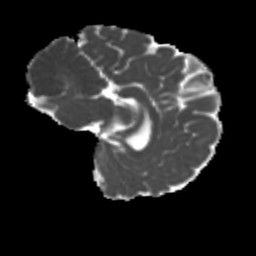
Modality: MD
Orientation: sagittal
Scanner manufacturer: siemens
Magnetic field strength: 3 T
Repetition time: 4 s
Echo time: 0.0594 s